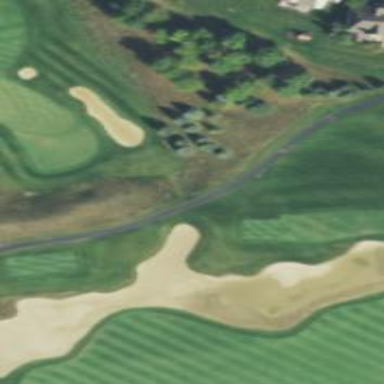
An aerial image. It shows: Sand bunker on golf course.